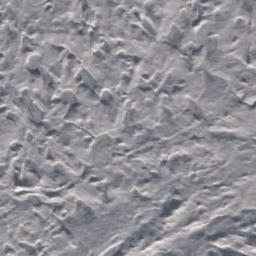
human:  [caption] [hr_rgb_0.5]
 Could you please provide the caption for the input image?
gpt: The large piece of sea ice has a rough surface .

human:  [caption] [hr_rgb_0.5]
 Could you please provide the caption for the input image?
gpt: There are different shapes of sea ice .

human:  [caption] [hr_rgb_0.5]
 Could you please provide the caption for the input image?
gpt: There is a whole white ice .

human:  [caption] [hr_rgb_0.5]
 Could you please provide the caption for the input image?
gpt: A huge block of ice floats on the blue sea, Covering the sea .

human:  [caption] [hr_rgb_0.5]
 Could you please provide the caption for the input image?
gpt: There are sea ice on the ice sheet .